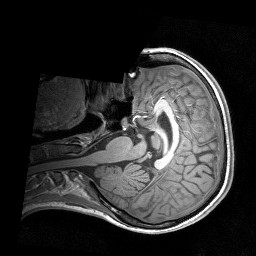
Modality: T1w
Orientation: axial
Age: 25
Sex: female
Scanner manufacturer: siemens
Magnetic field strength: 3 T
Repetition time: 1.9 s
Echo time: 0.00226 s